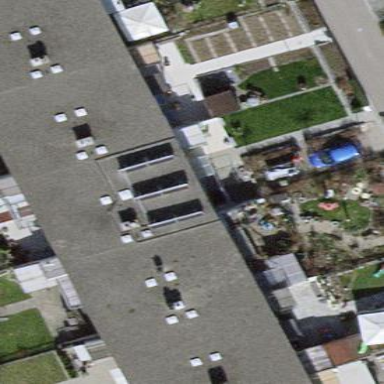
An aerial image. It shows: House with flat roof.